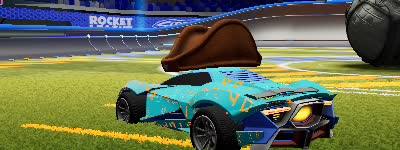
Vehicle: werewolf